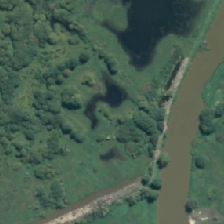
Land cover: lake_pond